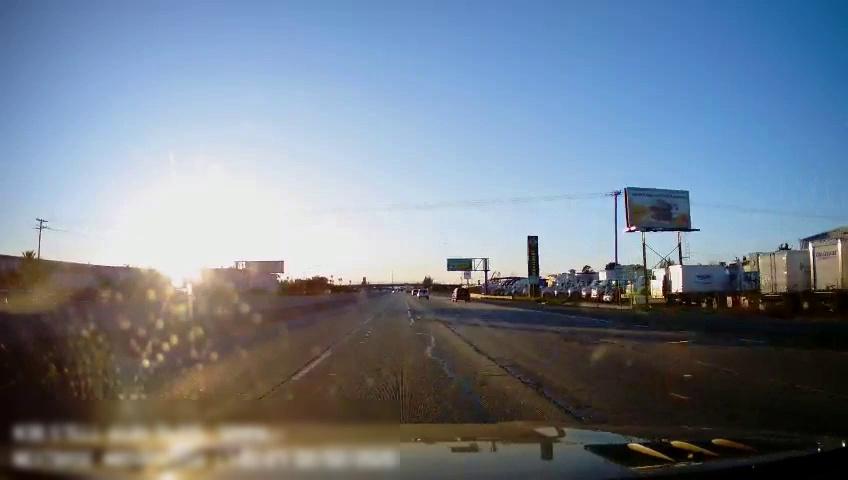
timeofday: Day
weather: Sunny
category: Drivable Space
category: Vehicles | Truck
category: Vehicles | SUV
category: Lanes | Current Lane
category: Lanes | Alternate Lane
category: Lanes | Alternate Lane
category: Lanes | Alternate Lane
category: Traffic | Signs